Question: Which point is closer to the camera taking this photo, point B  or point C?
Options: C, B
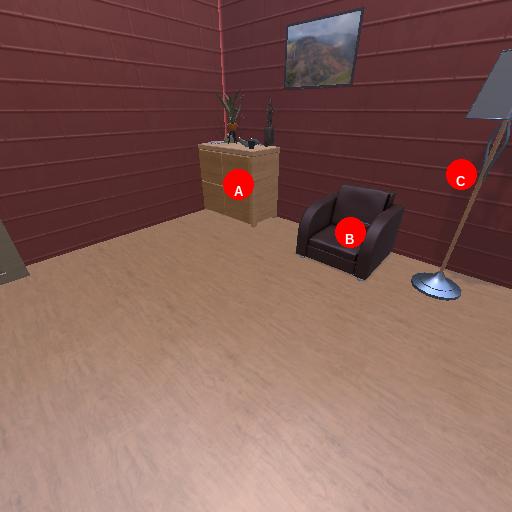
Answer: C